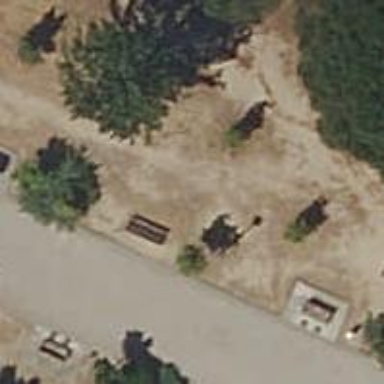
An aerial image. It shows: Bench.